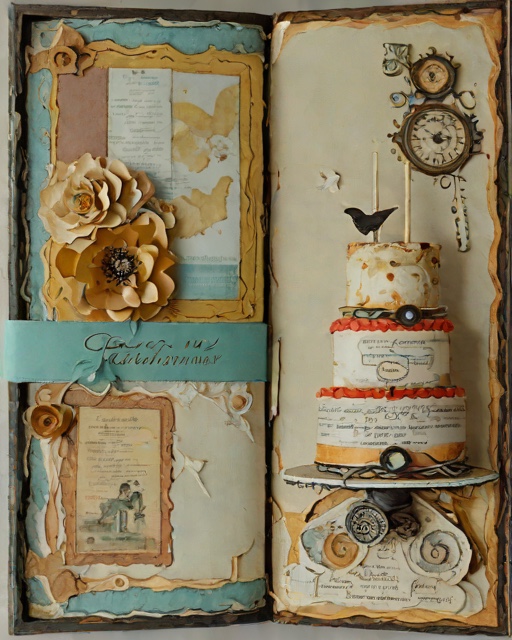
Category: Birthday